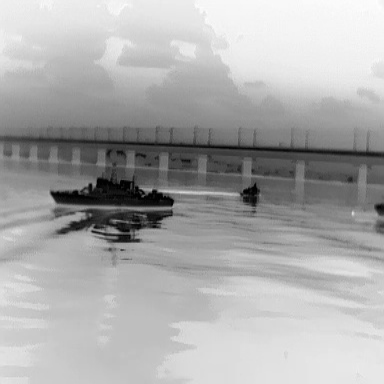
There is a warship in the infrared image.